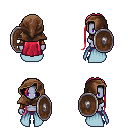
a pixel art fantasy rpg character, female body template, dark elf, purple skin, overskirt, red pants, ruby red extra-long hairstyle, cloth hood, cloth bracers, shield, four views (front, back, left, right), 2x2 character sprite sheet, small pixel art, hard edges, no anti-aliasing